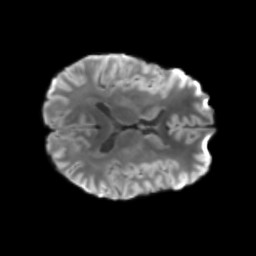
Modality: T2w
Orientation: axial
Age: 29
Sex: female
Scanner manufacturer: siemens
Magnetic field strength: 3 T
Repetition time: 3.23 s
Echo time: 0.0892 s